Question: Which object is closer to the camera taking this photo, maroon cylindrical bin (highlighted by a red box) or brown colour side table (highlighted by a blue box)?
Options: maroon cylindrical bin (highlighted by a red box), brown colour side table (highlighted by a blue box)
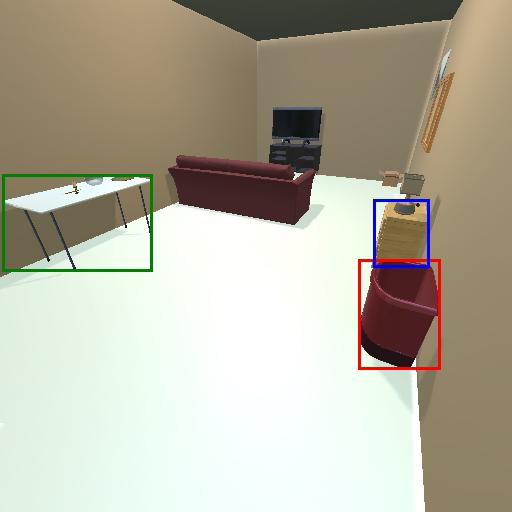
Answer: maroon cylindrical bin (highlighted by a red box)